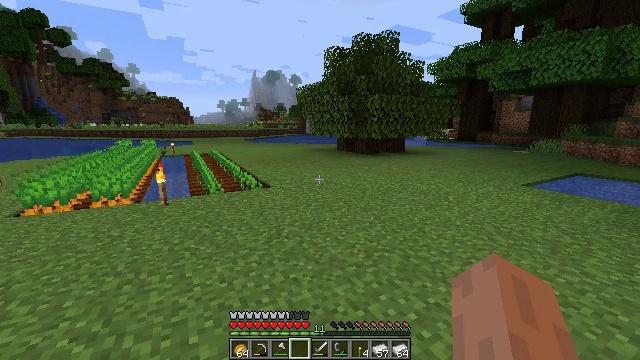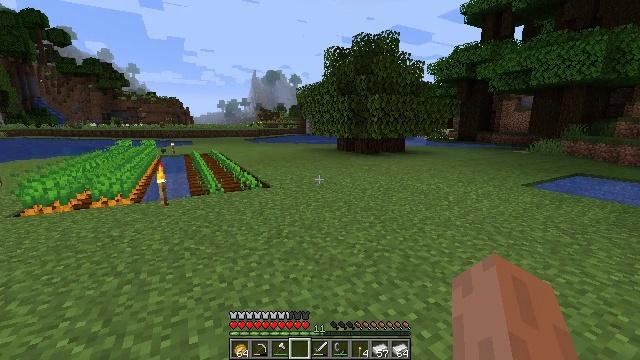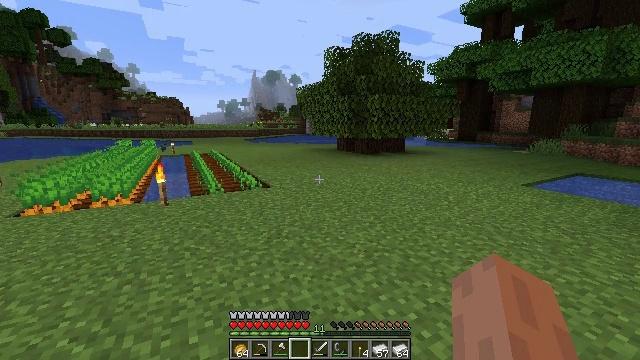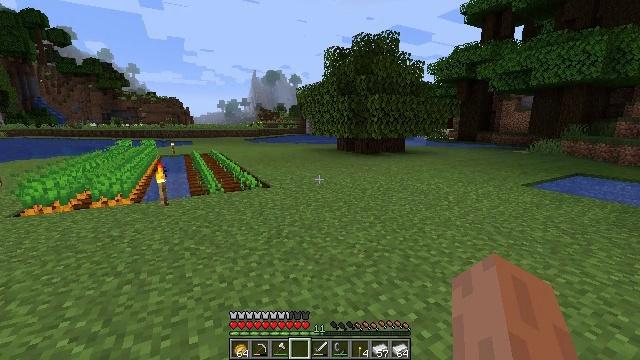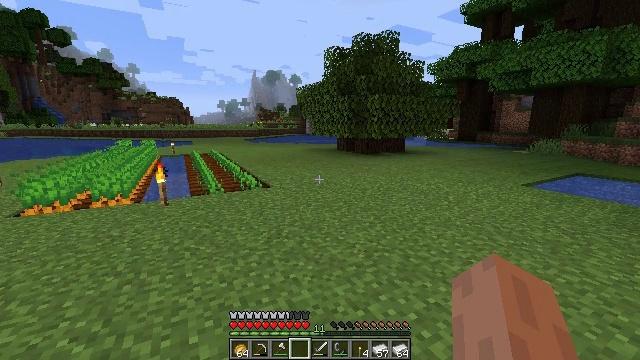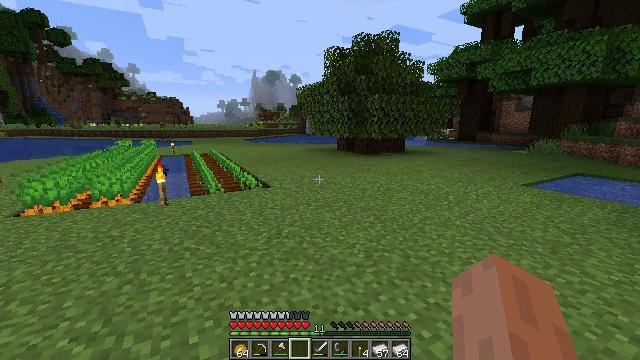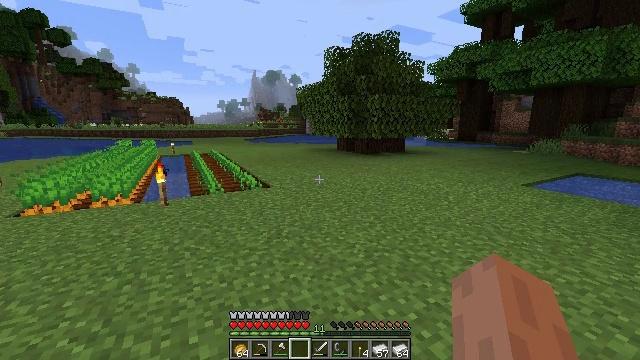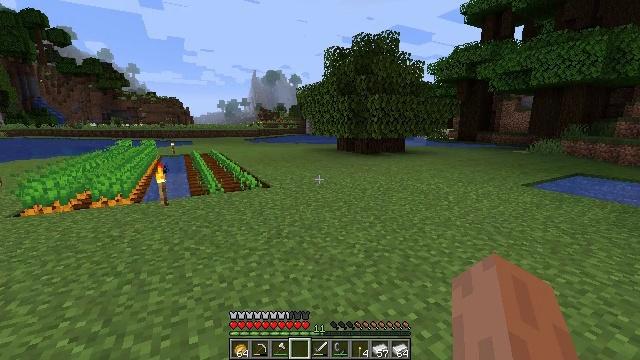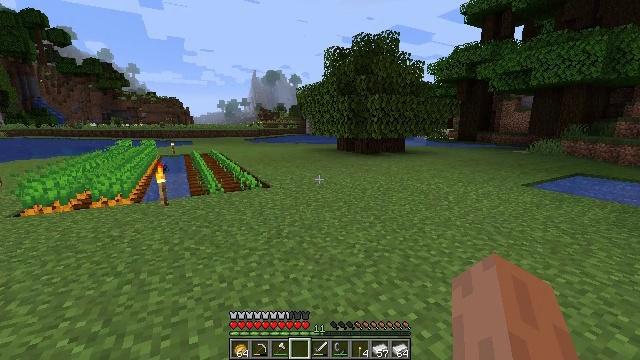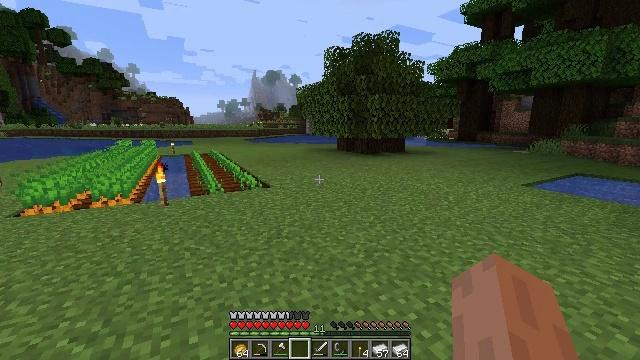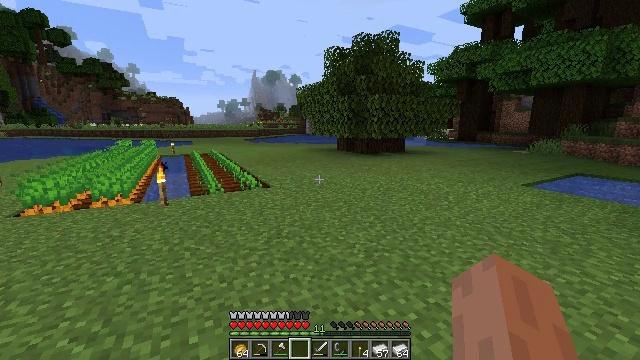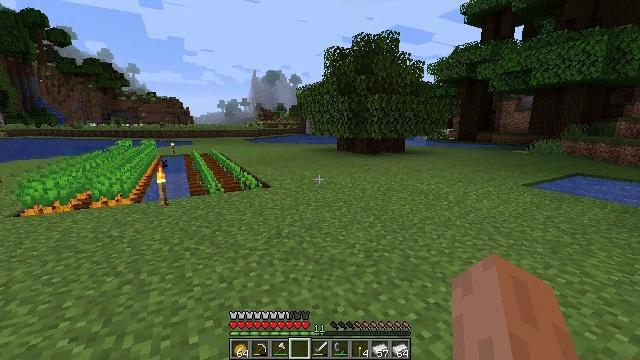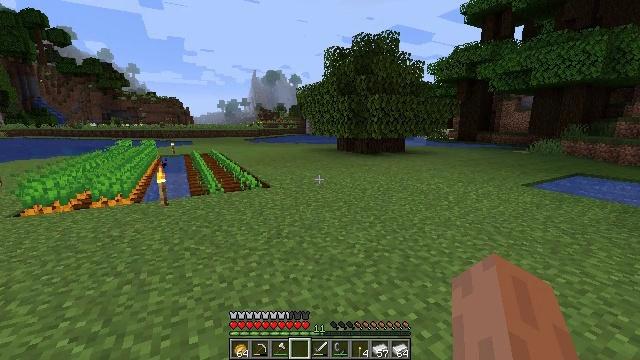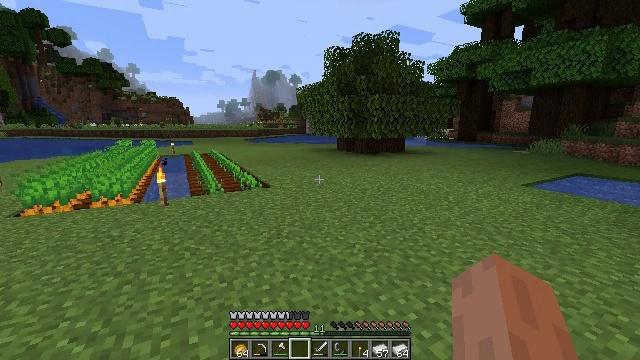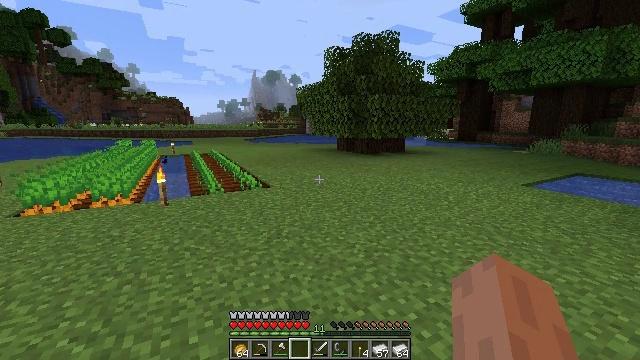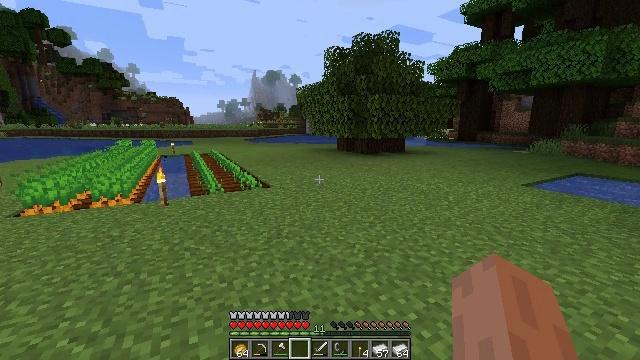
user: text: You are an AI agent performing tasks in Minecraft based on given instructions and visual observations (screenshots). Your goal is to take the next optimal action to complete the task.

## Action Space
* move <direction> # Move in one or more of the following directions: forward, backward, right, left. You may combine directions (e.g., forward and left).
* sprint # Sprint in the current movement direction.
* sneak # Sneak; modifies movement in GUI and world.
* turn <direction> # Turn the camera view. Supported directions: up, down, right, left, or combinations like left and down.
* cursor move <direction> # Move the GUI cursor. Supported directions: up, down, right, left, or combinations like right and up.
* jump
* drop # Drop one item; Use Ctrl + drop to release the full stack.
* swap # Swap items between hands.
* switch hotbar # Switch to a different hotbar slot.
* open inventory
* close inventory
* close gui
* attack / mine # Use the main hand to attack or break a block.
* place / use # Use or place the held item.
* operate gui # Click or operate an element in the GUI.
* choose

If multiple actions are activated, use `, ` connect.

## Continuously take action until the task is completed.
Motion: motion action
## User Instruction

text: Break the dirt block.
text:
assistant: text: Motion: no_op
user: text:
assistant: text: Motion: no_op
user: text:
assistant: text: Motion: no_op
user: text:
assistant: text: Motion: no_op
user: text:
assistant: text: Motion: no_op
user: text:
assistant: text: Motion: no_op
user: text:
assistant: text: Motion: no_op
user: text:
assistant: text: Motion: no_op
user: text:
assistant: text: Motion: no_op
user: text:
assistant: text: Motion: no_op
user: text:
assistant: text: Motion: no_op
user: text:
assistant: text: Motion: no_op
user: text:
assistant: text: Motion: no_op
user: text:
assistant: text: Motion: no_op
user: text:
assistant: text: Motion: no_op
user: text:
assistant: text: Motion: no_op
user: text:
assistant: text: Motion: no_op
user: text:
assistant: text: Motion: no_op
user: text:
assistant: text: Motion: no_op
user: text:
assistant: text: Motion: no_op
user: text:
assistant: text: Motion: no_op
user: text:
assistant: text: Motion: no_op
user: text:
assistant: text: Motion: no_op
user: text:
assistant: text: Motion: no_op
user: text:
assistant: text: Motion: no_op
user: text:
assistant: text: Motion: no_op
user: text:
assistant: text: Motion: no_op
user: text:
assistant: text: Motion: no_op
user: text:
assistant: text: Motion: no_op
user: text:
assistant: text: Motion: no_op